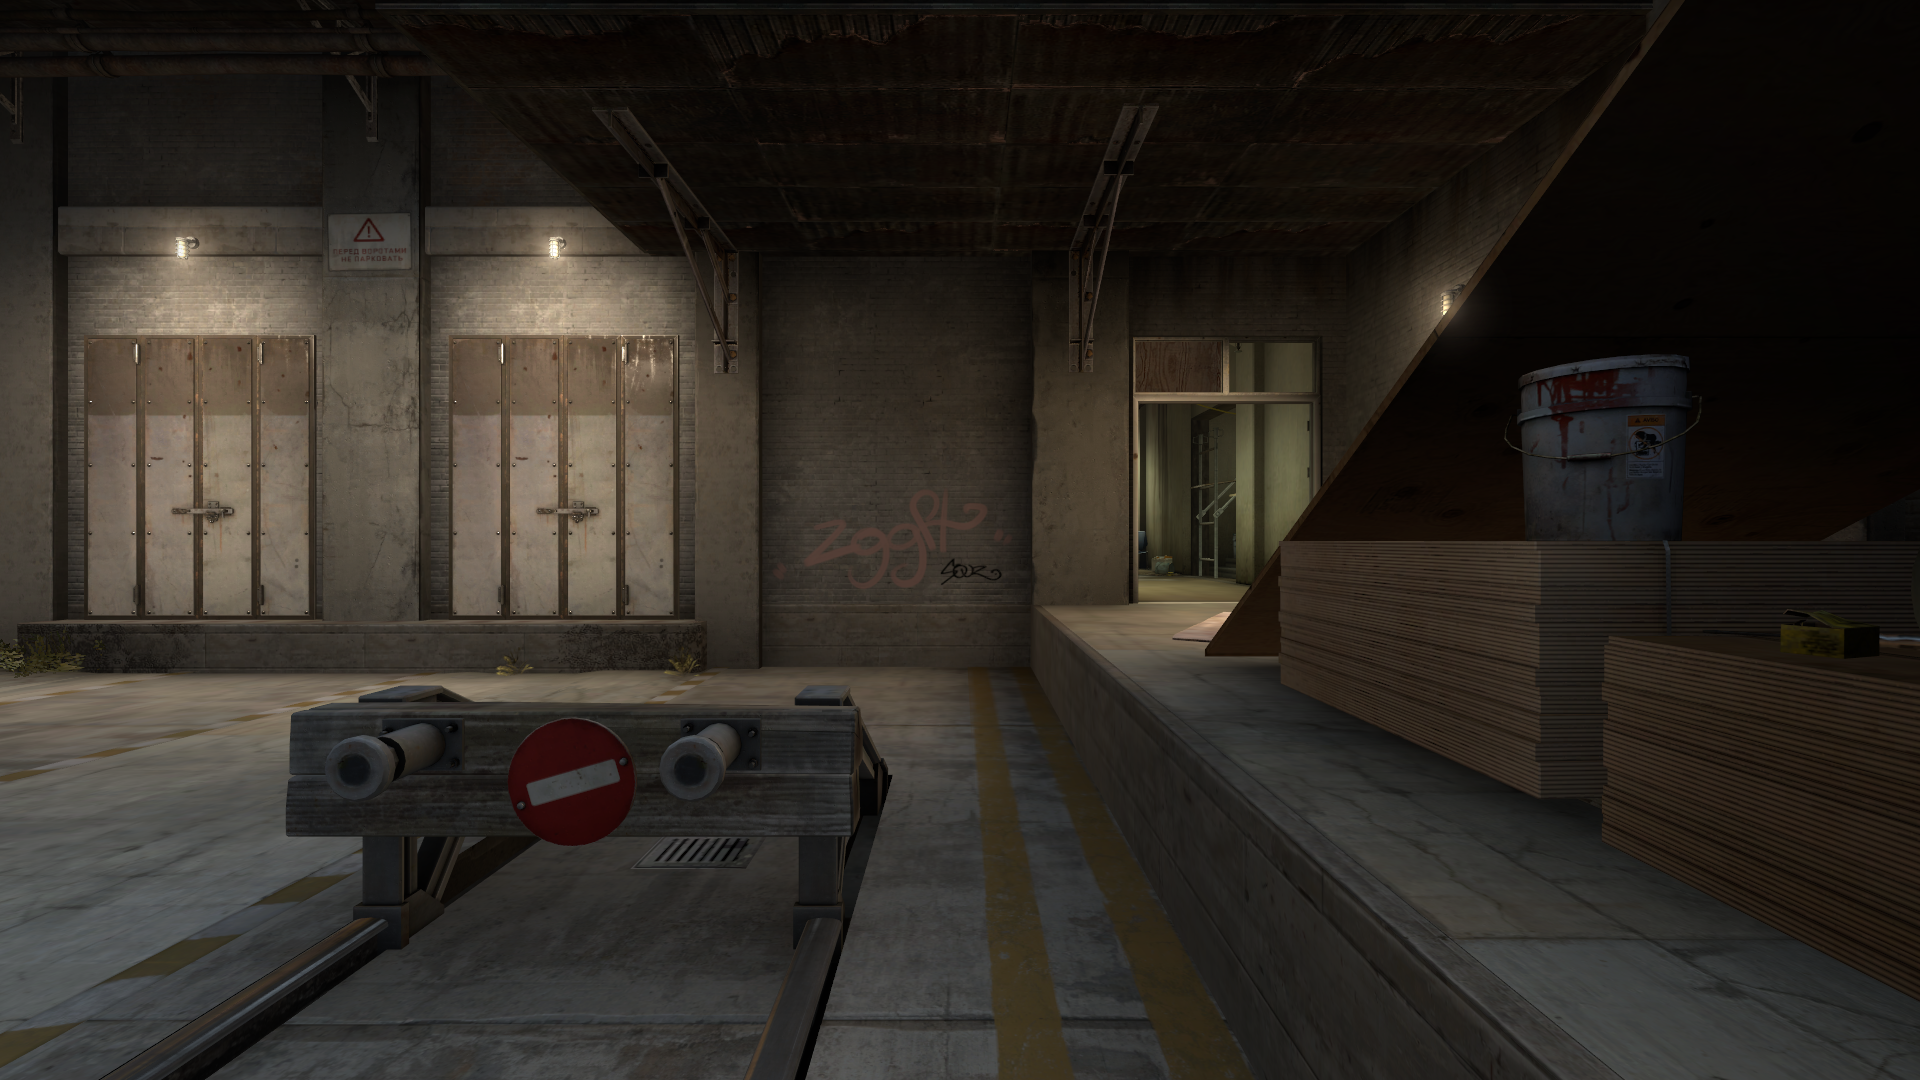
Map: de_train